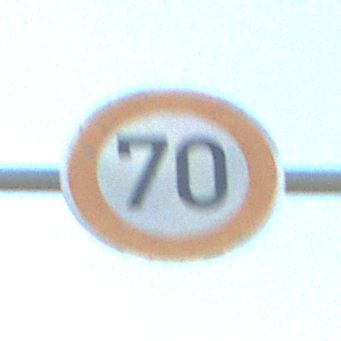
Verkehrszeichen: Geschwindigkeit70
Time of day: MorningAfternoon
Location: Outdoor (Suburban)
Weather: Clear
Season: NotSpecified
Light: Natural